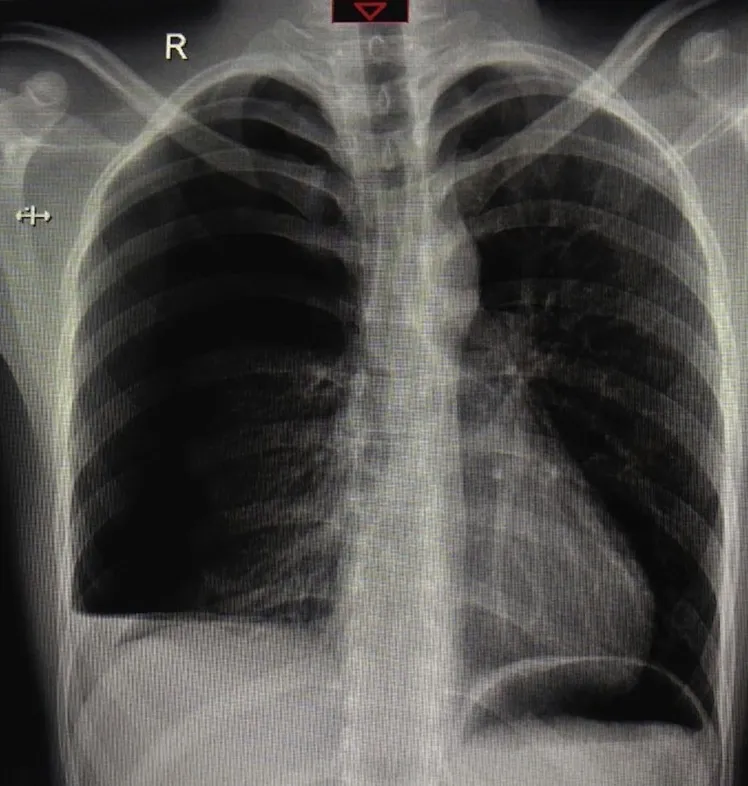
Initial chest x-ray posterior anterior view showed right apical pneumothorax with air fluid level and a collapsed lung.
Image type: radiology (x_ray)